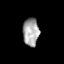
Tissue: skin
Cell type: Epithelial cells
Senescence score: 0.261
Nuclear area (px): 444
Mean DAPI intensity: 165.734